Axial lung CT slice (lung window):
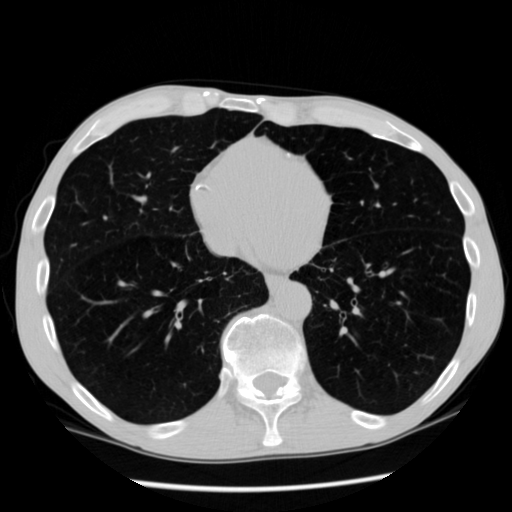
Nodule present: no